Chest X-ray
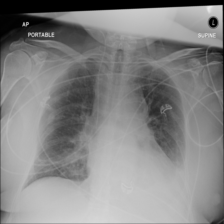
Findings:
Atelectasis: positive
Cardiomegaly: negative
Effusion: negative
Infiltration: negative
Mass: negative
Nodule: negative
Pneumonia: negative
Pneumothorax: negative
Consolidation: negative
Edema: negative
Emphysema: negative
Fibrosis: negative
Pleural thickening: negative
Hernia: negative